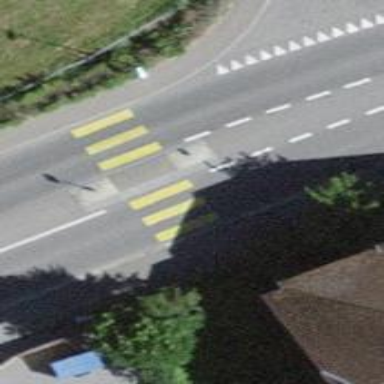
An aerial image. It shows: Zebra crossing with pedestrian island.